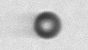
Label: bead